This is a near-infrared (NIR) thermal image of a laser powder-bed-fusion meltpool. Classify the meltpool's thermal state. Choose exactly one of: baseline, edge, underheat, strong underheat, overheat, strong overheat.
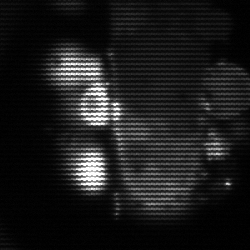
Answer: strong underheat